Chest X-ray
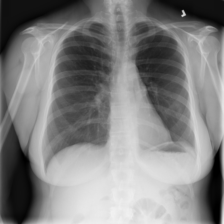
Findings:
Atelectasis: negative
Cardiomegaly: negative
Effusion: negative
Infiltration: positive
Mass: negative
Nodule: negative
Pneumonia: negative
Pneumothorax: negative
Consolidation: negative
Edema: negative
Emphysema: negative
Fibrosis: negative
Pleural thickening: negative
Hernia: negative